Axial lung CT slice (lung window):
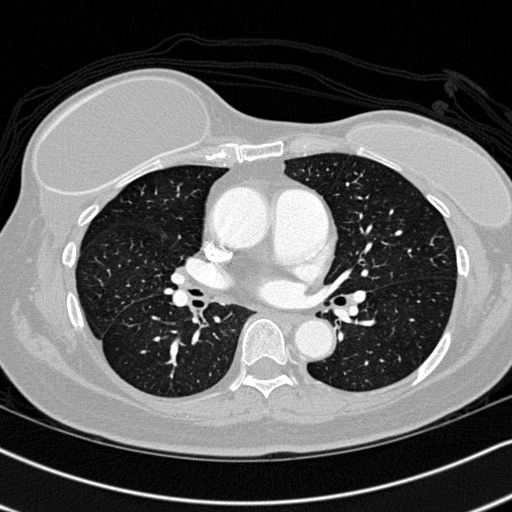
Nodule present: no